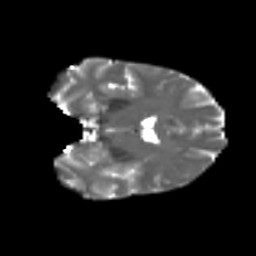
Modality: T2w
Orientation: coronal
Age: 49
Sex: female
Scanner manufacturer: ge
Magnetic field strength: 3 T
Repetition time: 7.8 s
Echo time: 0.0611 s